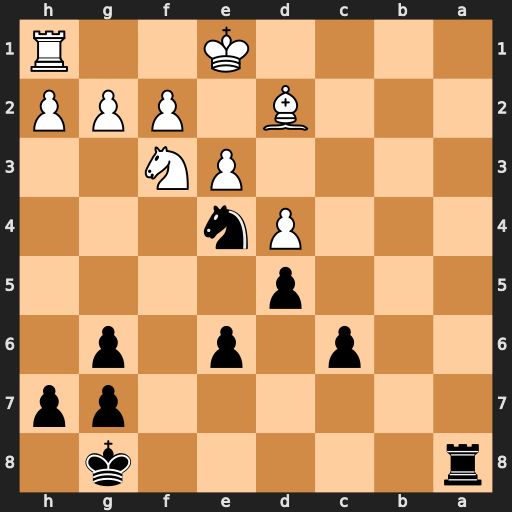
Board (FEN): r5k1/6pp/2p1p1p1/3p4/3Pn3/4PN2/3B1PPP/4K2R
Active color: b
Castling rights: K
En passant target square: -
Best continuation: Ra1+ Ke2 Rxh1